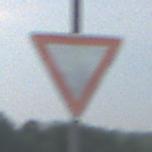
Verkehrszeichen: VorfahrtGewaehren
Umgebung: Outdoor, Nature
Tageszeit: SunriseSunset
Wetter: PartlyCloudy
Licht: Natural
Jahreszeit: NotSpecified
Kontrast: LowContrast